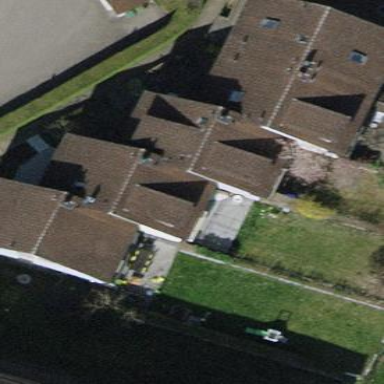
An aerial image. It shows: Building with gabled roof oriented across its structure.